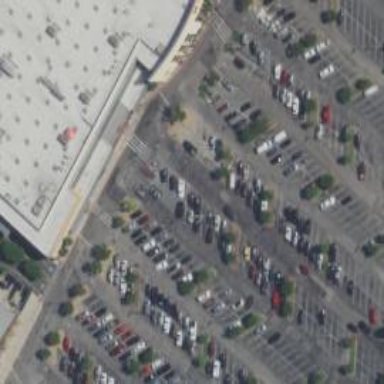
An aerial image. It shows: Trolley bay.